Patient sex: M
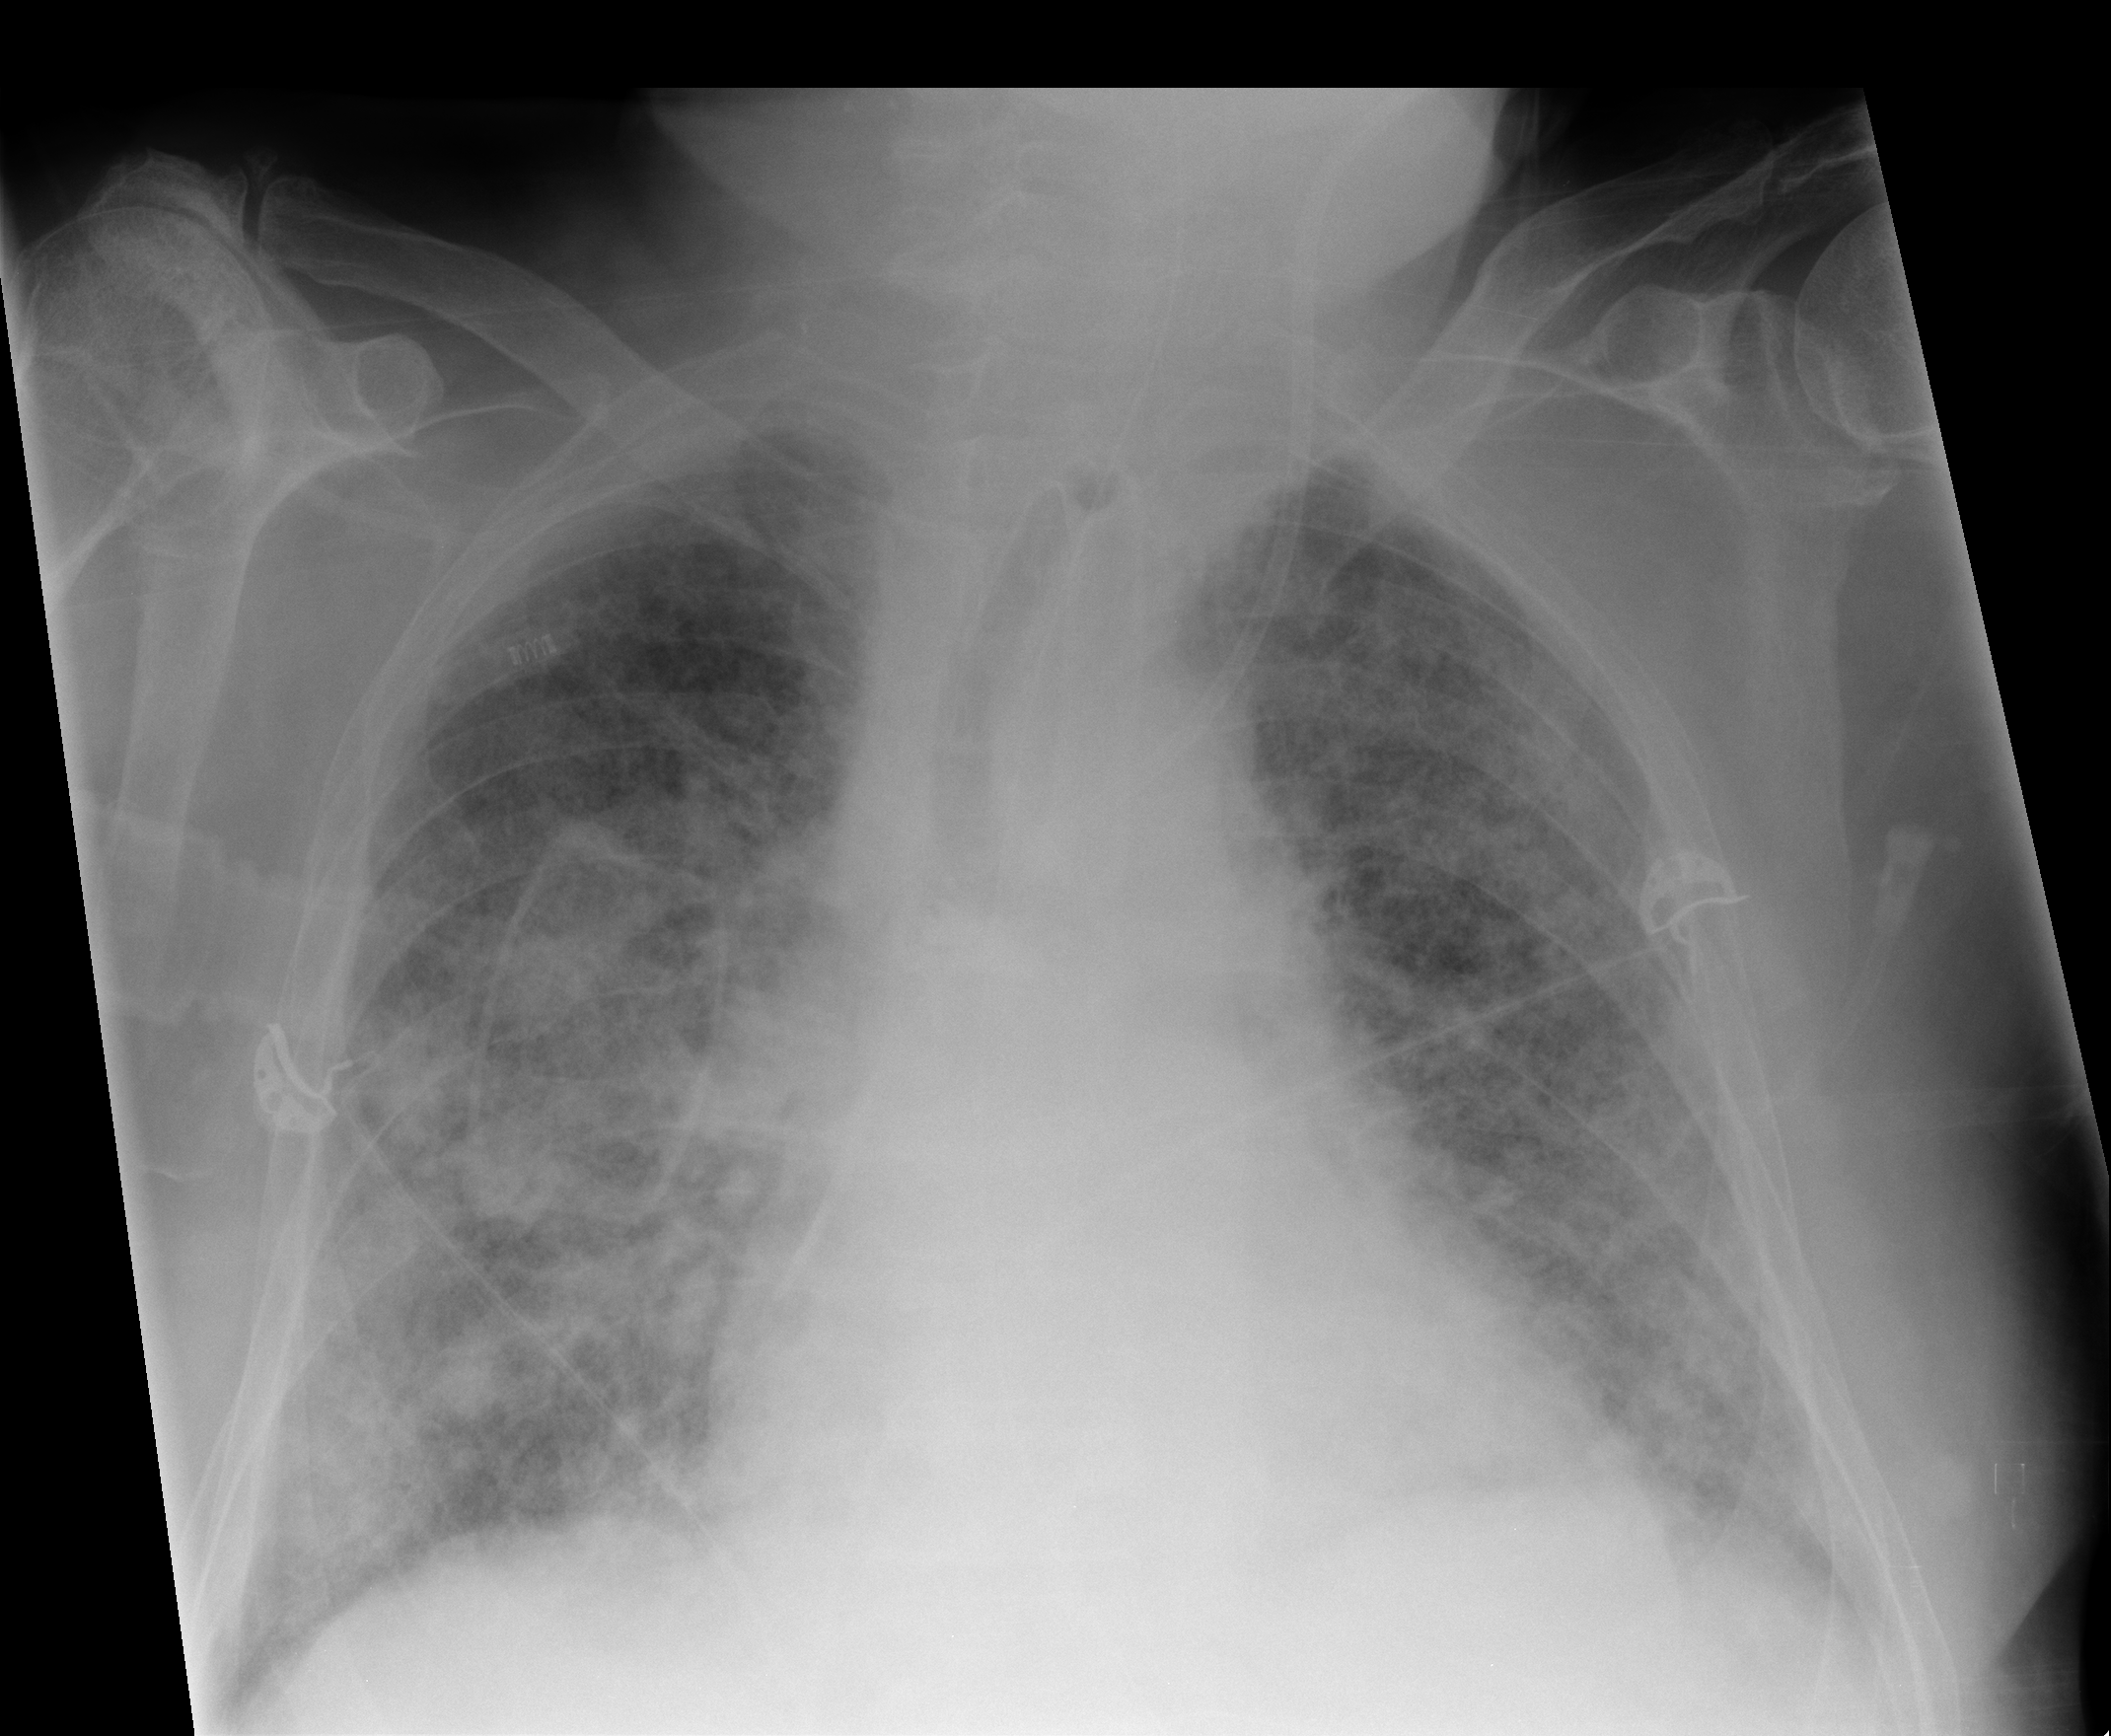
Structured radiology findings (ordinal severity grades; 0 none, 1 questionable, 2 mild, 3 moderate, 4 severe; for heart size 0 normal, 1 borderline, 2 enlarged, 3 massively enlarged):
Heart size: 2
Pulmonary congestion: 3
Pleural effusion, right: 2
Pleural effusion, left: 2
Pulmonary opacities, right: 3
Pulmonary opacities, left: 3
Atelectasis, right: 3
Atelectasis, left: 3